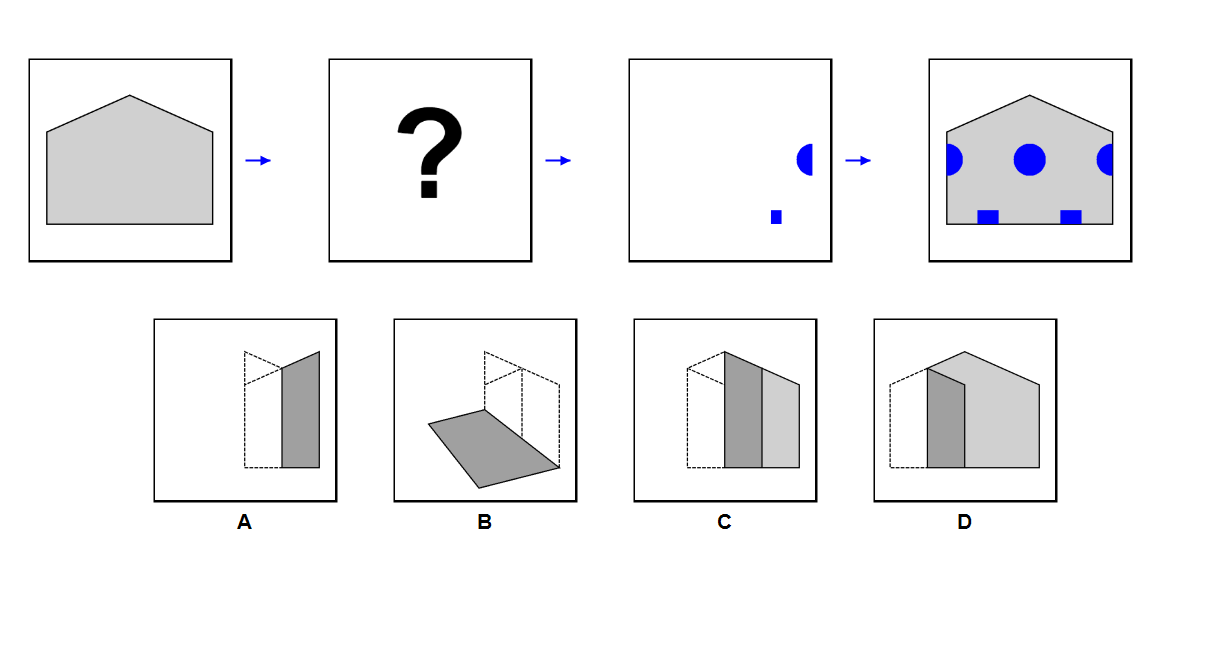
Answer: B